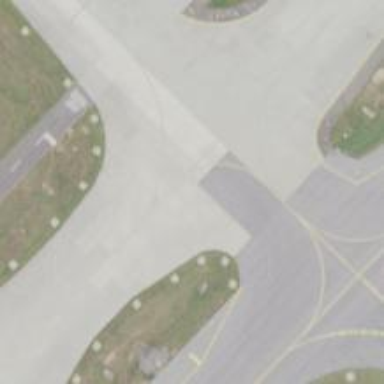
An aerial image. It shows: View of taxiway at the airport.